Question: This is a heatmap showing the profit of each employee (rows) for different tasks (columns). Task 1 requires exactly 3 people; Task 2 requires exactly 2 people; Task 3 requires exactly 1 person; Task 4 requires exactly 1 person; Task 5 requires exactly 3 people. Under the constraint that each task must have exactly the required number of people, what is the maximum total profit achievable by assigning employees? Note: All profit values are multiples of 10. Each task's total profit is the sum of the profits contributed by one or more people assigned to that task; not every task must be completed. Each person can be assigned to at most one task.
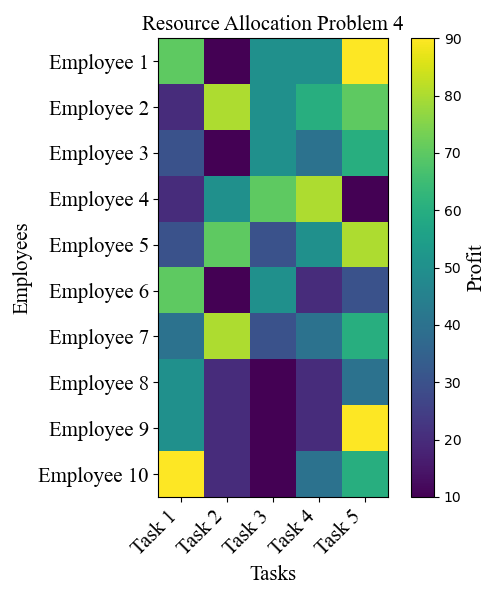
Answer: 760